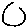
Label: circle